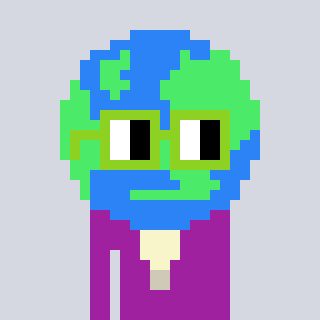
a pixel art character with square light green glasses, a earth-shaped head and a magenta-colored body on a cool background